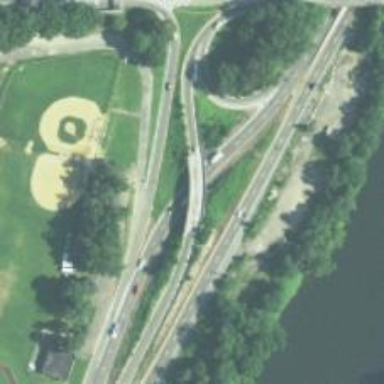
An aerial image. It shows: Primary link highway crossing bridge.